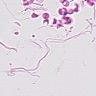
Metastatic tissue present: no